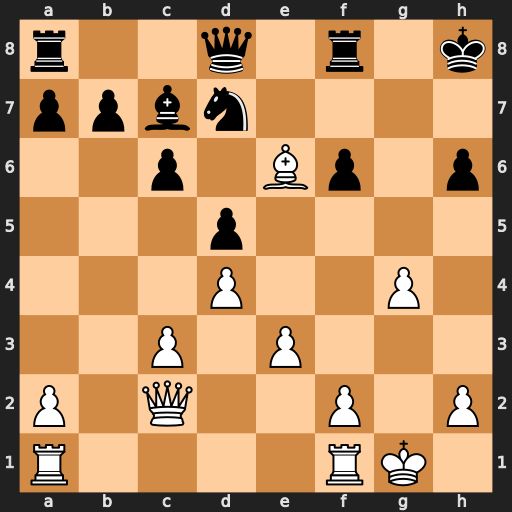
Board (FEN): r2q1r1k/ppbn4/2p1Bp1p/3p4/3P2P1/2P1P3/P1Q2P1P/R4RK1
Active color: w
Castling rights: -
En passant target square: -
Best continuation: Qg6 Qe7 Qxh6+ Qh7 Qxh7+